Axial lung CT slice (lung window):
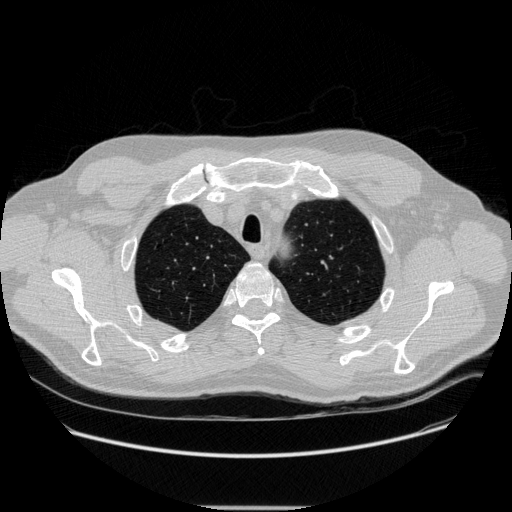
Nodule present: no